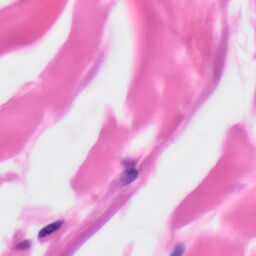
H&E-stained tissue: Skin